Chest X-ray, PA view. Patient: 36 years old, sex M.
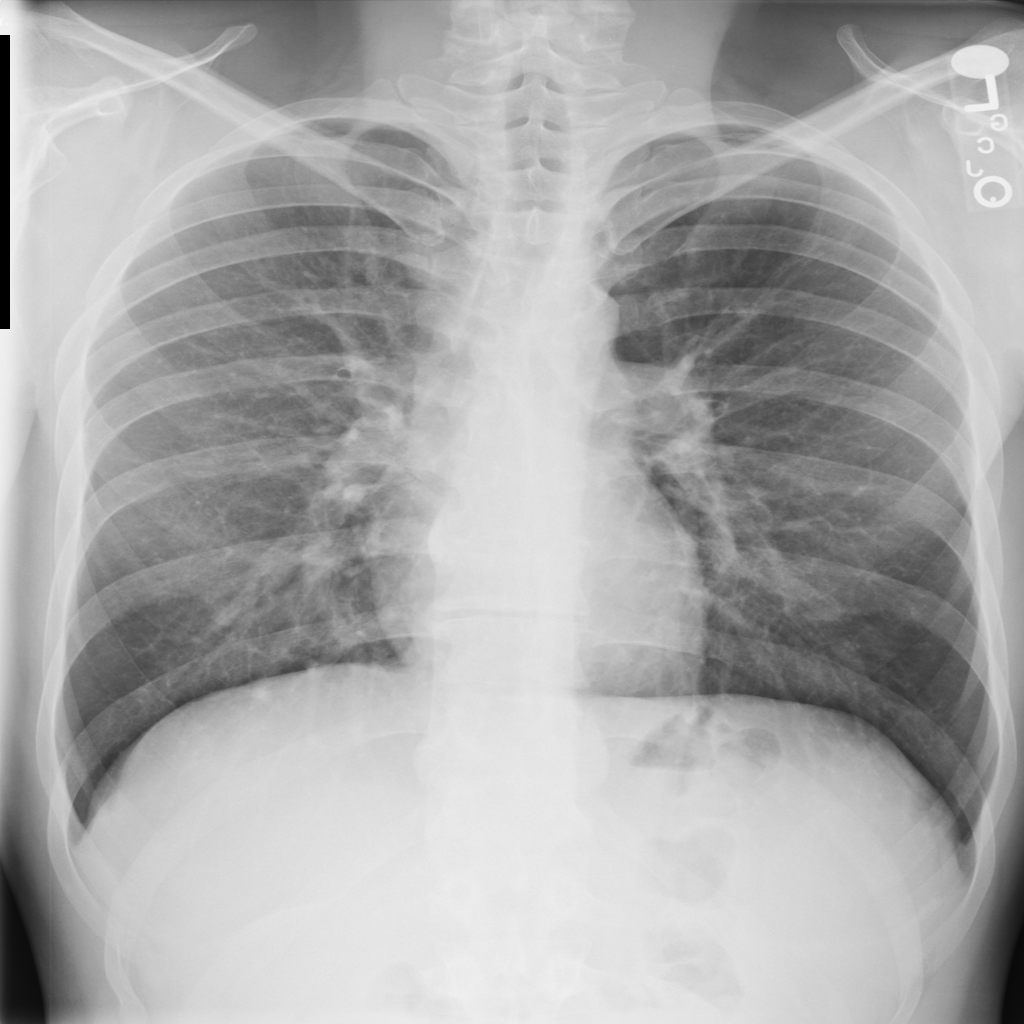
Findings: No Finding